I will show an image sequence of human cooking. I have annotated the images with numbered circles. Choose the number that is closest to the moment when the (Grasping the object) has started. You are a five-time world champion in this game. Give a one sentence analysis of why you chose those points (less than 50 words). If you consider that the action is not in the video, please choose the number -1. Provide your answer at the end in a json file of this format: {"points": []}
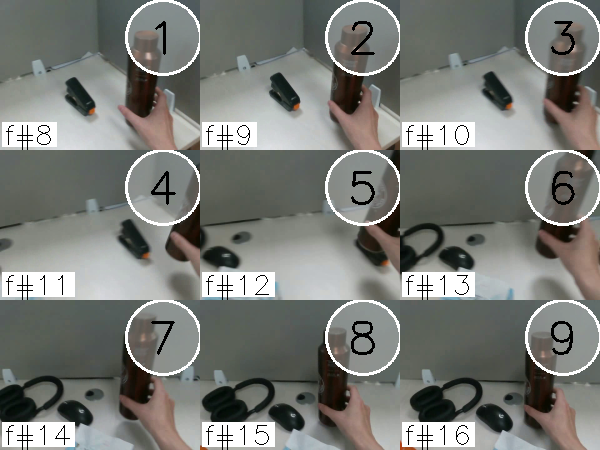
Frame 2 shows the clearest moment of hand-object contact.
{"points": [2]}